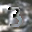
Label: 3